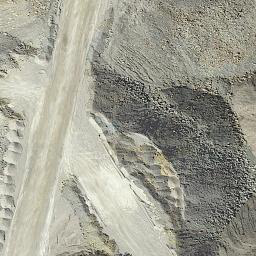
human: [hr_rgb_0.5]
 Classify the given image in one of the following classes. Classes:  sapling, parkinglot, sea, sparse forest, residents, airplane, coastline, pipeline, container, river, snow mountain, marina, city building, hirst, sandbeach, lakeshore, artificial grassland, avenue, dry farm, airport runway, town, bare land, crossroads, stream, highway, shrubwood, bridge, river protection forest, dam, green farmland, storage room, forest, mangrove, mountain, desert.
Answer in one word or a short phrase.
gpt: bare land